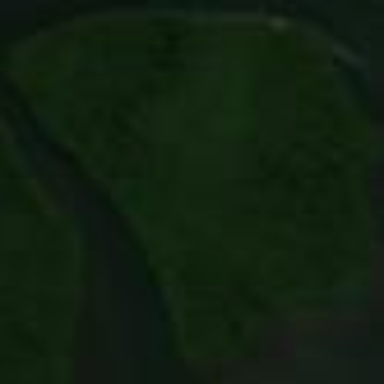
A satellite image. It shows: Mangrove wetland area.